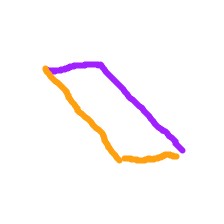
Shape: parallelogram